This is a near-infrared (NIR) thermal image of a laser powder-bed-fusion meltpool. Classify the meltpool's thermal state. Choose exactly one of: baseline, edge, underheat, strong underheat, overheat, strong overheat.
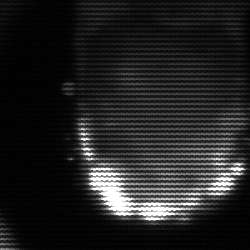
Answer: baseline